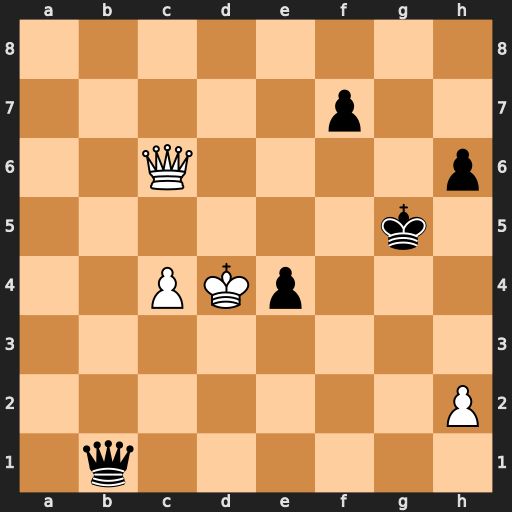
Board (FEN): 8/5p2/2Q4p/6k1/2PKp3/8/7P/1q6
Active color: w
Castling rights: -
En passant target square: -
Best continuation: Qb5+ Qxb5 cxb5 e3 Kxe3